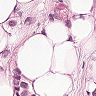
Metastatic tissue present: yes